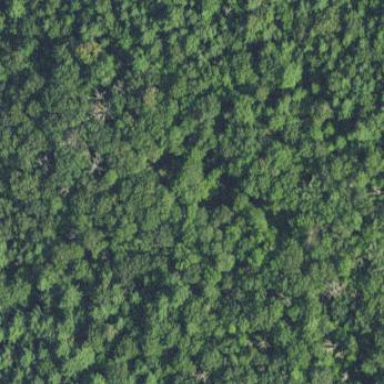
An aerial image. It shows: Mixed woodland with various types of leaves.